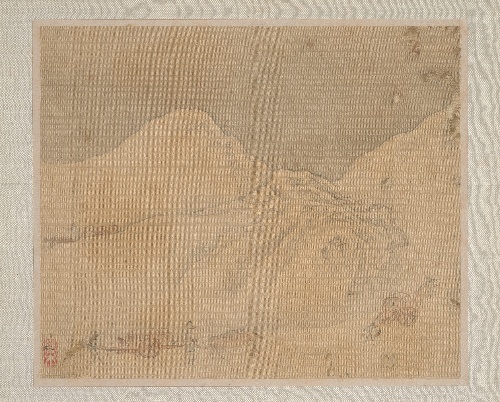
Title: 清 葉欣 山水圖 冊 絹本|Landscapes
Artist: Ye Xin
Artist bio: Chinese, active ca. 1640–1673
Date: dated 1652
Object type: Album
Classification: Paintings
Medium: Album of four leaves; ink and color on silk
Culture: China
Period: Qing dynasty (1644–1911)
Dimensions: 4 5/8 x 5 1/2 in. (11.7 x 14 cm)
Department: Asian Art
Credit line: Purchase, Mrs. C. Y. Chen Gift, 1987
Accession year: 1987
Repository: Metropolitan Museum of Art, New York, NY
Tags: Carts|Ox|Landscapes